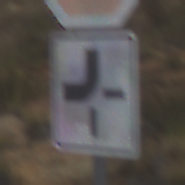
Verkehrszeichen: VerlaufVorfahrtsstrasse2
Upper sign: Stop
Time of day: Midday
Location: Outdoor (Nature)
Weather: Overcast
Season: NotSpecified
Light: Natural